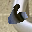
Label: 6